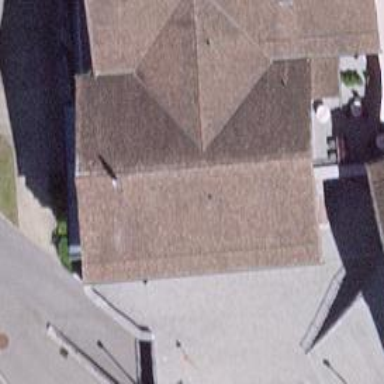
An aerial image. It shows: Restaurant.